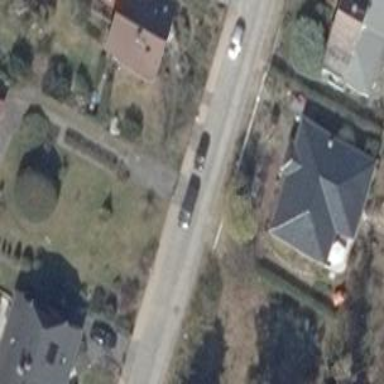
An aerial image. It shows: Residential road.